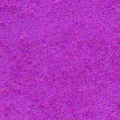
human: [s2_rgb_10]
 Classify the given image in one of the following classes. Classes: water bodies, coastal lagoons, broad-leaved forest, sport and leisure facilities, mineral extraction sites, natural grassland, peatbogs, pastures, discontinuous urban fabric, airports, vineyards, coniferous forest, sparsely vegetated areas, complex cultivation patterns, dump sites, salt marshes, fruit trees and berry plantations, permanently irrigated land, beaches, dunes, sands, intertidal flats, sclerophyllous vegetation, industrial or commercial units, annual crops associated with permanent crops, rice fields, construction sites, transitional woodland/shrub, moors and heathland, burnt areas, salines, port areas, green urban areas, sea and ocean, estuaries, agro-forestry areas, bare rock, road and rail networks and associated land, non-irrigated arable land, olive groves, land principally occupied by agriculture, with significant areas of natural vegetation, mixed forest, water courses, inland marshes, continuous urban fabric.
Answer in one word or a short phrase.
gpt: sea and ocean